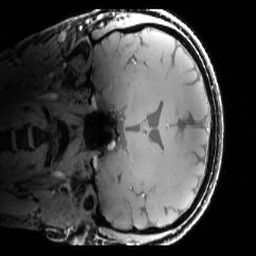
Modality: T1w
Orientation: coronal
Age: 28
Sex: male
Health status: healthy
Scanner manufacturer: siemens
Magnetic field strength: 7 T
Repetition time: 4.3 s
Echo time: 0.00227 s